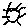
Label: sun